Aerial crown-view tile of a tropical tree (Barro Colorado Island, Panama), acquired 20250124:
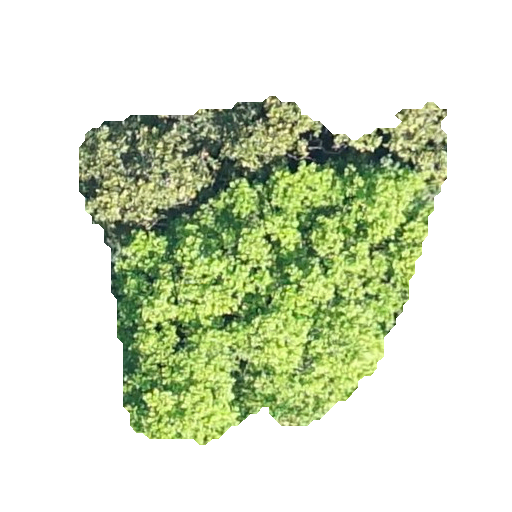
Species: Anacardium excelsum
GBIF accepted scientific name: Anacardium excelsum
Crown area: 137.851 m²